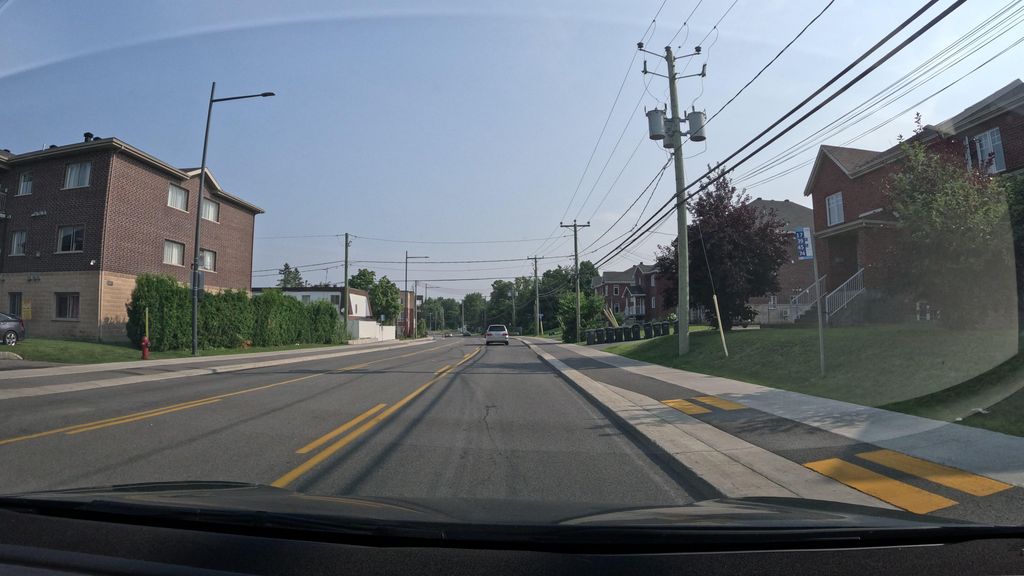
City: montreal